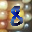
Label: 8